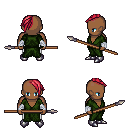
a pixel art fantasy rpg character, male body template, human, dark skin, green robe, white pants, ruby red long mohawk hairstyle, white cloth bandages, metal boots, spear, four views (front, back, left, right), 2x2 character sprite sheet, small pixel art, hard edges, no anti-aliasing